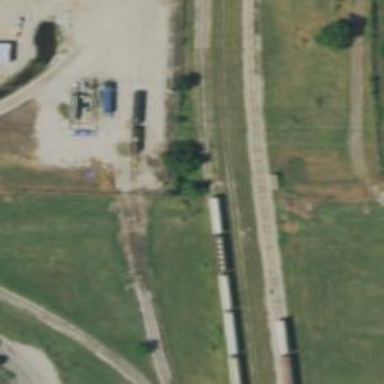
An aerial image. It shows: Abandoned spur railway.